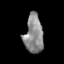
Tissue: skin
Cell type: Epithelial cells
Senescence score: 0.1382
Nuclear area (px): 703
Mean DAPI intensity: 138.272